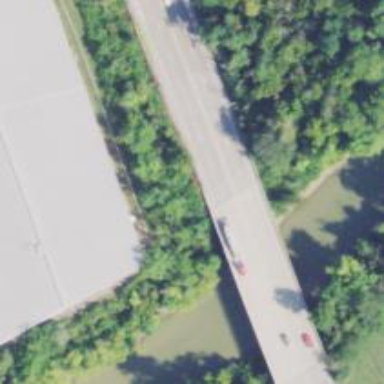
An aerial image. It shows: Primary highway bridge.